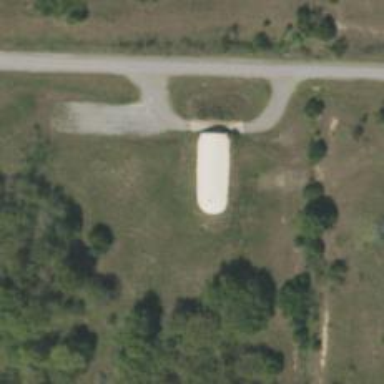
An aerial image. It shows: Military bunker for protection and defense.